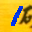
Label: 1